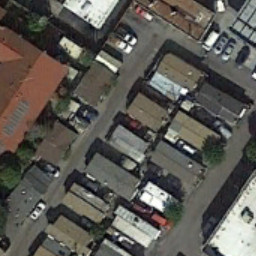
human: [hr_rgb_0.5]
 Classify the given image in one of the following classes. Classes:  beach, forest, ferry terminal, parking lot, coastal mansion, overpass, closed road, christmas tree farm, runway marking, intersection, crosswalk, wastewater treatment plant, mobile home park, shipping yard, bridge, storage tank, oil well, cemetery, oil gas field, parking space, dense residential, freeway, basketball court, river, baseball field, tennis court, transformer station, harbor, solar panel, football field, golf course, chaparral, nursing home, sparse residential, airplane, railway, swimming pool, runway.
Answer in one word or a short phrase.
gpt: mobile home park